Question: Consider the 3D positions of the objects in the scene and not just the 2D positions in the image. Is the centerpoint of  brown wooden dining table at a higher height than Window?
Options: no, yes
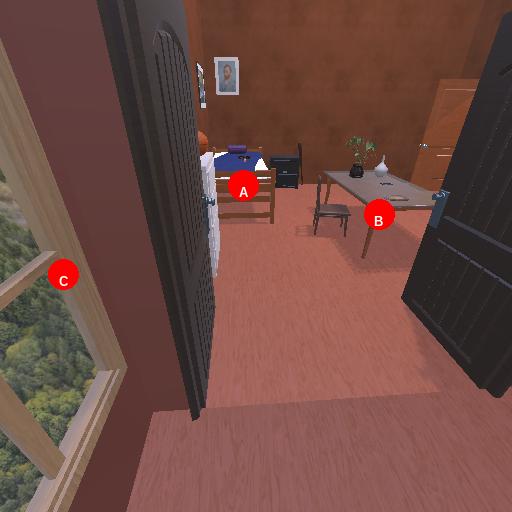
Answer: no